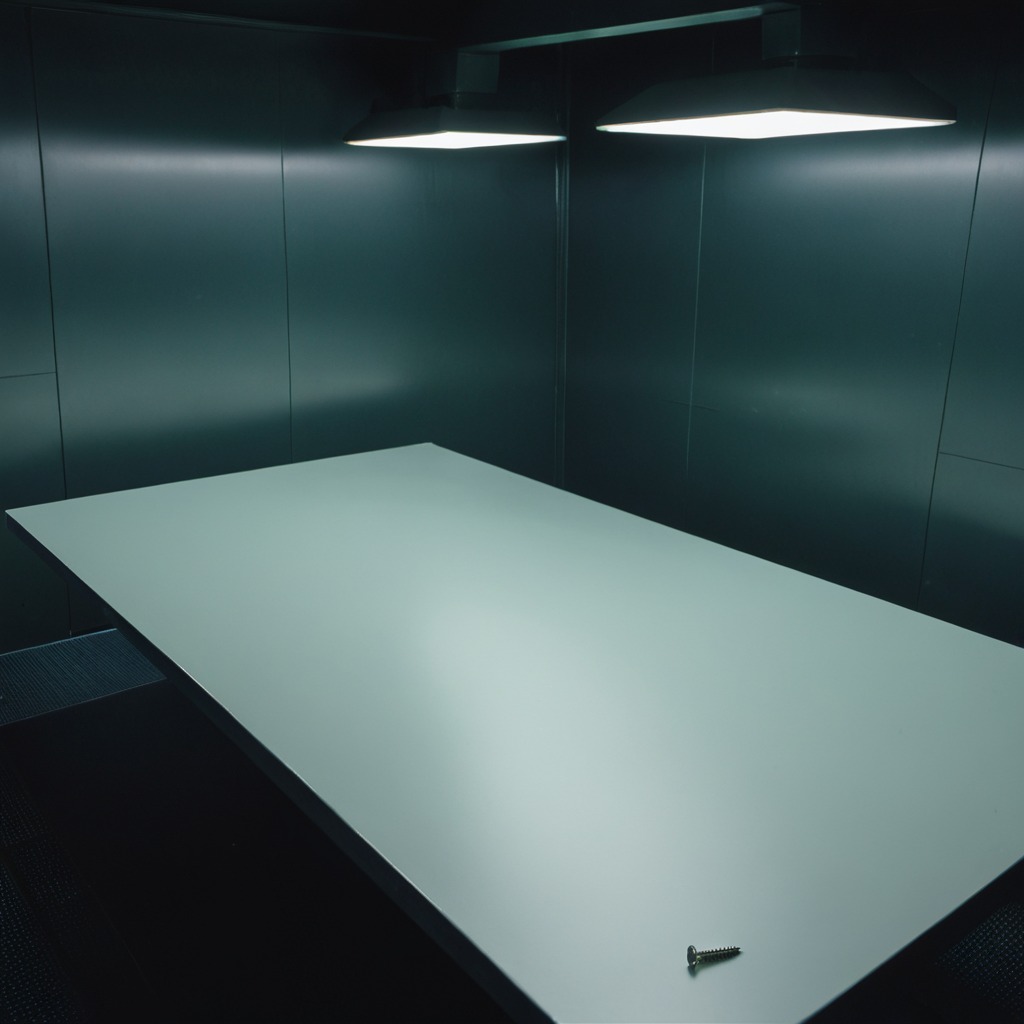
A metal screw lies on a clean empty table in a railway signal maintenance room lit by harsh overhead fluorescents photorealistic surface textures crisp shadows high dynamic range